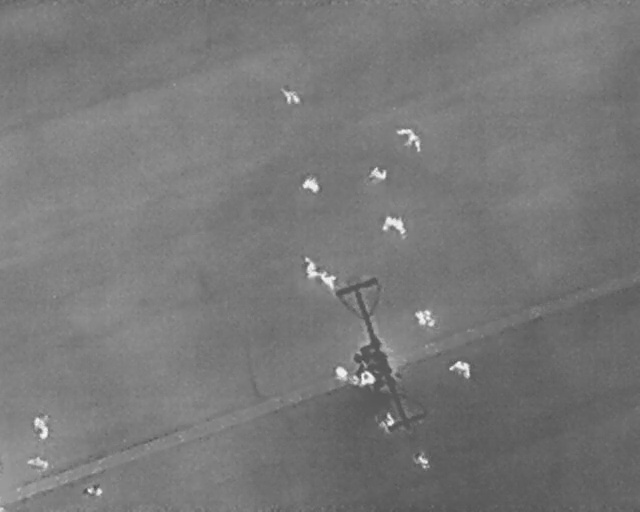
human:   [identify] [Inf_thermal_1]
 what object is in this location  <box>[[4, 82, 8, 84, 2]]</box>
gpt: <ref>1 large person at the bottom left</ref>

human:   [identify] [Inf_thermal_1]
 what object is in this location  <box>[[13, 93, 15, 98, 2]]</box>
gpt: <ref>1 medium person at the bottom left</ref>

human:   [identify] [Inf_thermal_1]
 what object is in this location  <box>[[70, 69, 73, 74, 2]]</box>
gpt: <ref>1 large person at the bottom right</ref>